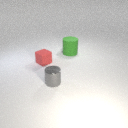
small red rubber cube behind small gray metal cylinder